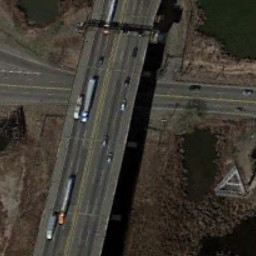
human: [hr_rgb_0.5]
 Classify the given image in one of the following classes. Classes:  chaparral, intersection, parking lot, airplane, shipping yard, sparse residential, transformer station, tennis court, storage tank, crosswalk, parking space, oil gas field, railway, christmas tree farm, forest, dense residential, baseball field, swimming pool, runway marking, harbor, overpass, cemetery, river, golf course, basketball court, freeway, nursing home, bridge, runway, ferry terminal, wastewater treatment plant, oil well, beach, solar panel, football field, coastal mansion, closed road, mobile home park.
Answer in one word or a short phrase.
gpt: overpass